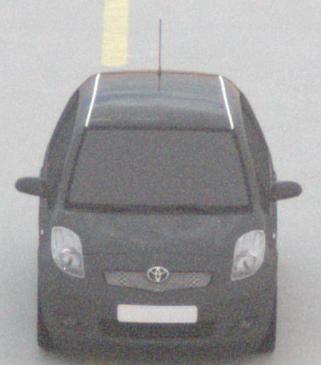
Make: Toyota
Model: Yaris 1.0
Detailed model: Yaris (XP13)
Model produced from: 2011/10
Model produced until: 2014/08
Doors: 3
Color: gray
Road condition: dry road
Daytime: night
Contrast: low contrast